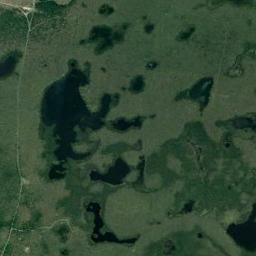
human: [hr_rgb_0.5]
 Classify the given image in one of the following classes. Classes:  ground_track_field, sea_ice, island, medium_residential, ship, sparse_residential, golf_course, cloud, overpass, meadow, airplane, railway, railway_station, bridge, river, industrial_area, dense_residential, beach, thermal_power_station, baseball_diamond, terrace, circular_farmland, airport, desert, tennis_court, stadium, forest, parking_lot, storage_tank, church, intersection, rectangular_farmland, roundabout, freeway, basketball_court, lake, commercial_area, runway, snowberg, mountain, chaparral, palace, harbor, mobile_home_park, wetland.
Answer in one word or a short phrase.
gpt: wetland